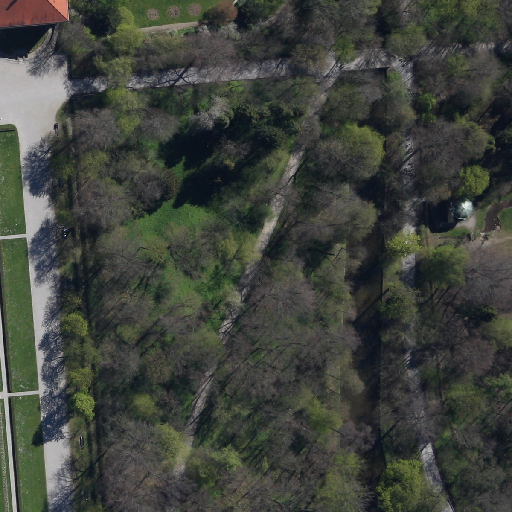
Referring expression: impervious surface